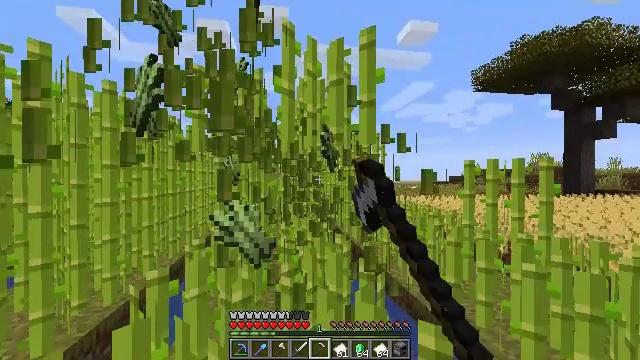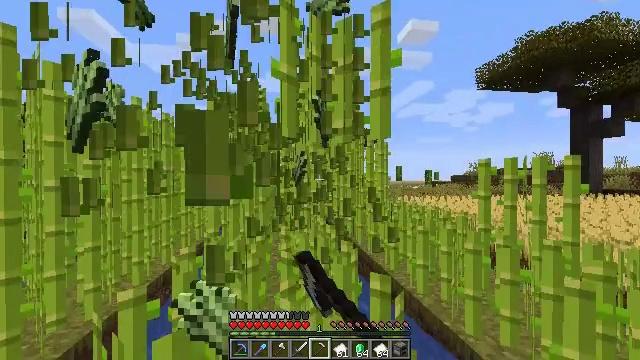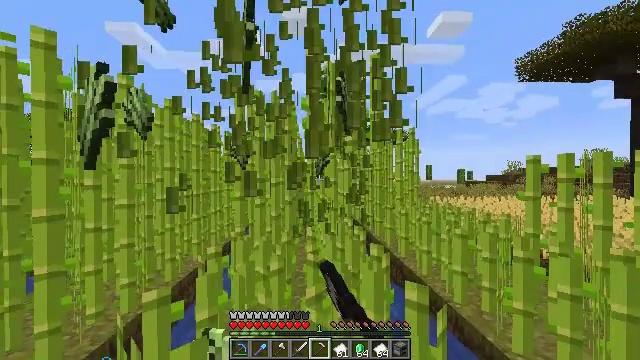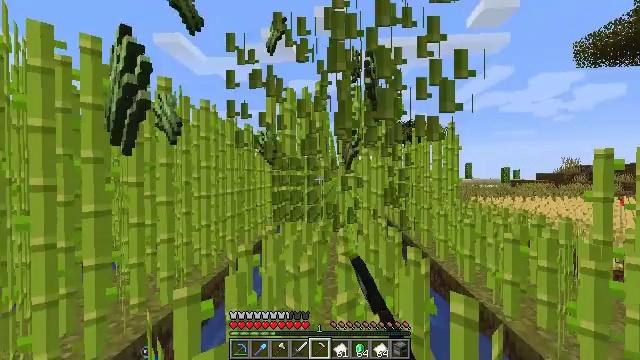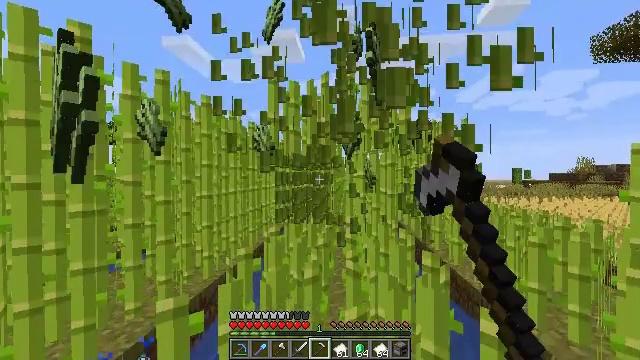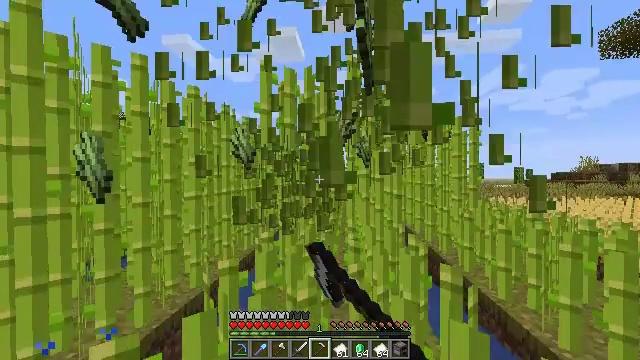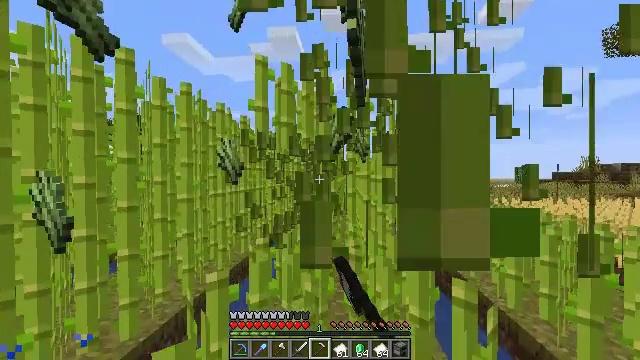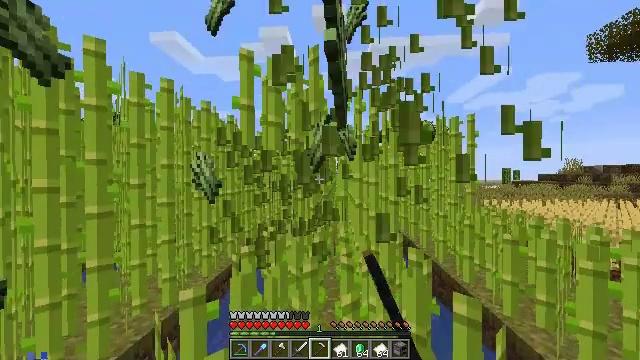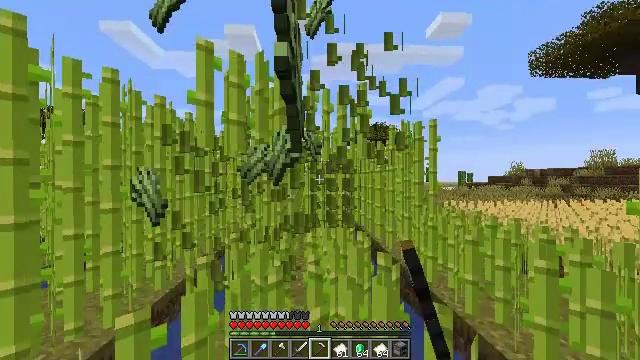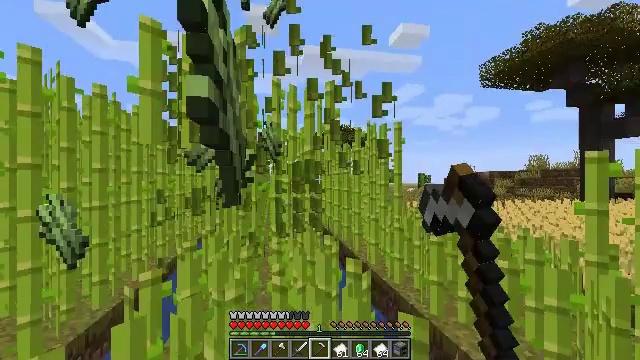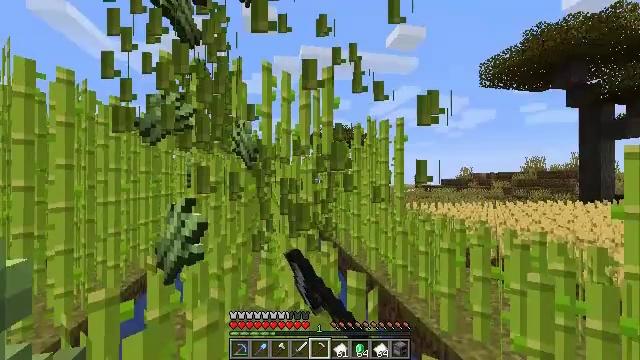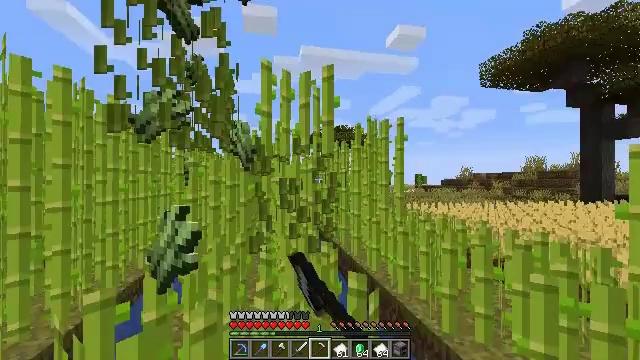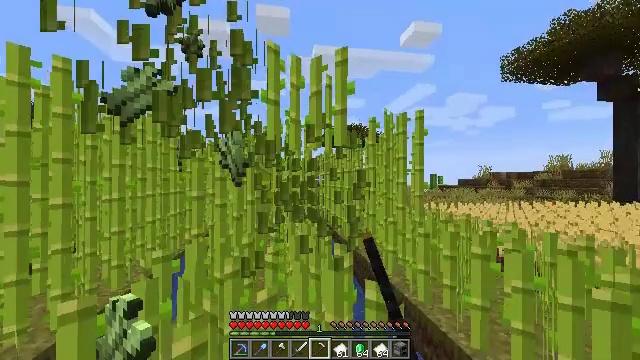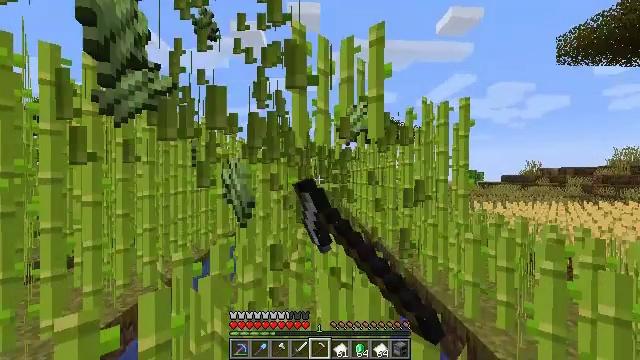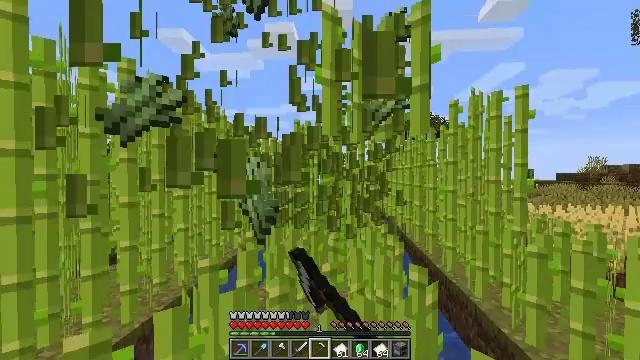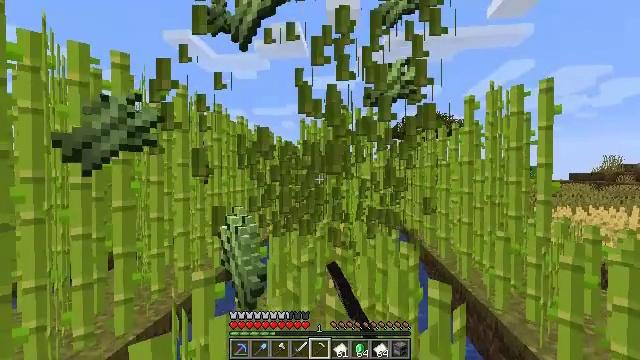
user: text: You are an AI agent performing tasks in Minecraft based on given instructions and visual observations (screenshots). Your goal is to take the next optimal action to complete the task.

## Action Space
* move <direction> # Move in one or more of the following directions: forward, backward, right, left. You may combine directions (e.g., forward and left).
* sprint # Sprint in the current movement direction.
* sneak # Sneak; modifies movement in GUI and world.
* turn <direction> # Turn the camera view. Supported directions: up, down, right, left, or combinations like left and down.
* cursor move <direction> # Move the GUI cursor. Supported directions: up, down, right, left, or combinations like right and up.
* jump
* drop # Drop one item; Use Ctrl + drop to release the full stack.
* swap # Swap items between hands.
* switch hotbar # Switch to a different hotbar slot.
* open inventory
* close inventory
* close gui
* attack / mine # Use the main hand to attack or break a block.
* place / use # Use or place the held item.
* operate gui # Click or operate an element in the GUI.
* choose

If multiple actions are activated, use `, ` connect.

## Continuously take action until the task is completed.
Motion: motion action
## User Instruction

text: Harvest sugar cane from the plant.
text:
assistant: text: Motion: move forward, attack / mine
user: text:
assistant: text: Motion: move forward, turn left, attack / mine
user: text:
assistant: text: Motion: move forward, turn left, attack / mine
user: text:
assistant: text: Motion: move forward, turn left, attack / mine
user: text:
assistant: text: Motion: move forward, attack / mine
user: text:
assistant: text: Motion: move forward, attack / mine
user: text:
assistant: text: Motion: move forward, turn right, attack / mine
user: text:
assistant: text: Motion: move forward, turn right, attack / mine
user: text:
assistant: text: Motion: move forward, turn right, attack / mine
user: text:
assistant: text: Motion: move forward, attack / mine
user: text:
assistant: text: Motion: move forward, attack / mine
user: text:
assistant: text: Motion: move forward, turn left, attack / mine
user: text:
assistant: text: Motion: move forward, turn left, attack / mine
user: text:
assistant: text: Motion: move forward, turn left, attack / mine
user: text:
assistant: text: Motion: move forward, turn left, attack / mine
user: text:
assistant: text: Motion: move forward, attack / mine
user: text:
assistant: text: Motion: move forward, turn left, attack / mine
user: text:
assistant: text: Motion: move forward, turn left, attack / mine
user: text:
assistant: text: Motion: move forward, attack / mine
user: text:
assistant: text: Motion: move forward, attack / mine
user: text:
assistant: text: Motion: move forward, attack / mine
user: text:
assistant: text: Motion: move forward, turn right, attack / mine
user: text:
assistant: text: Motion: move forward, turn right, attack / mine
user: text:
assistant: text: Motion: move forward, turn right, attack / mine
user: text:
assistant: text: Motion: move forward, attack / mine
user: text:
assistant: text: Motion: move forward, attack / mine
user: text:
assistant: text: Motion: move forward, attack / mine
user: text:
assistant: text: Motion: move forward, turn left, attack / mine
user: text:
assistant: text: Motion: move forward, turn left, attack / mine
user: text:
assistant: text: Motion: move forward, turn left, attack / mine